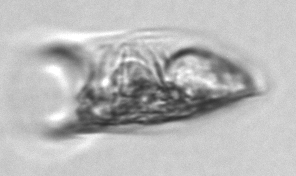
Label: Tintinnina